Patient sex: F
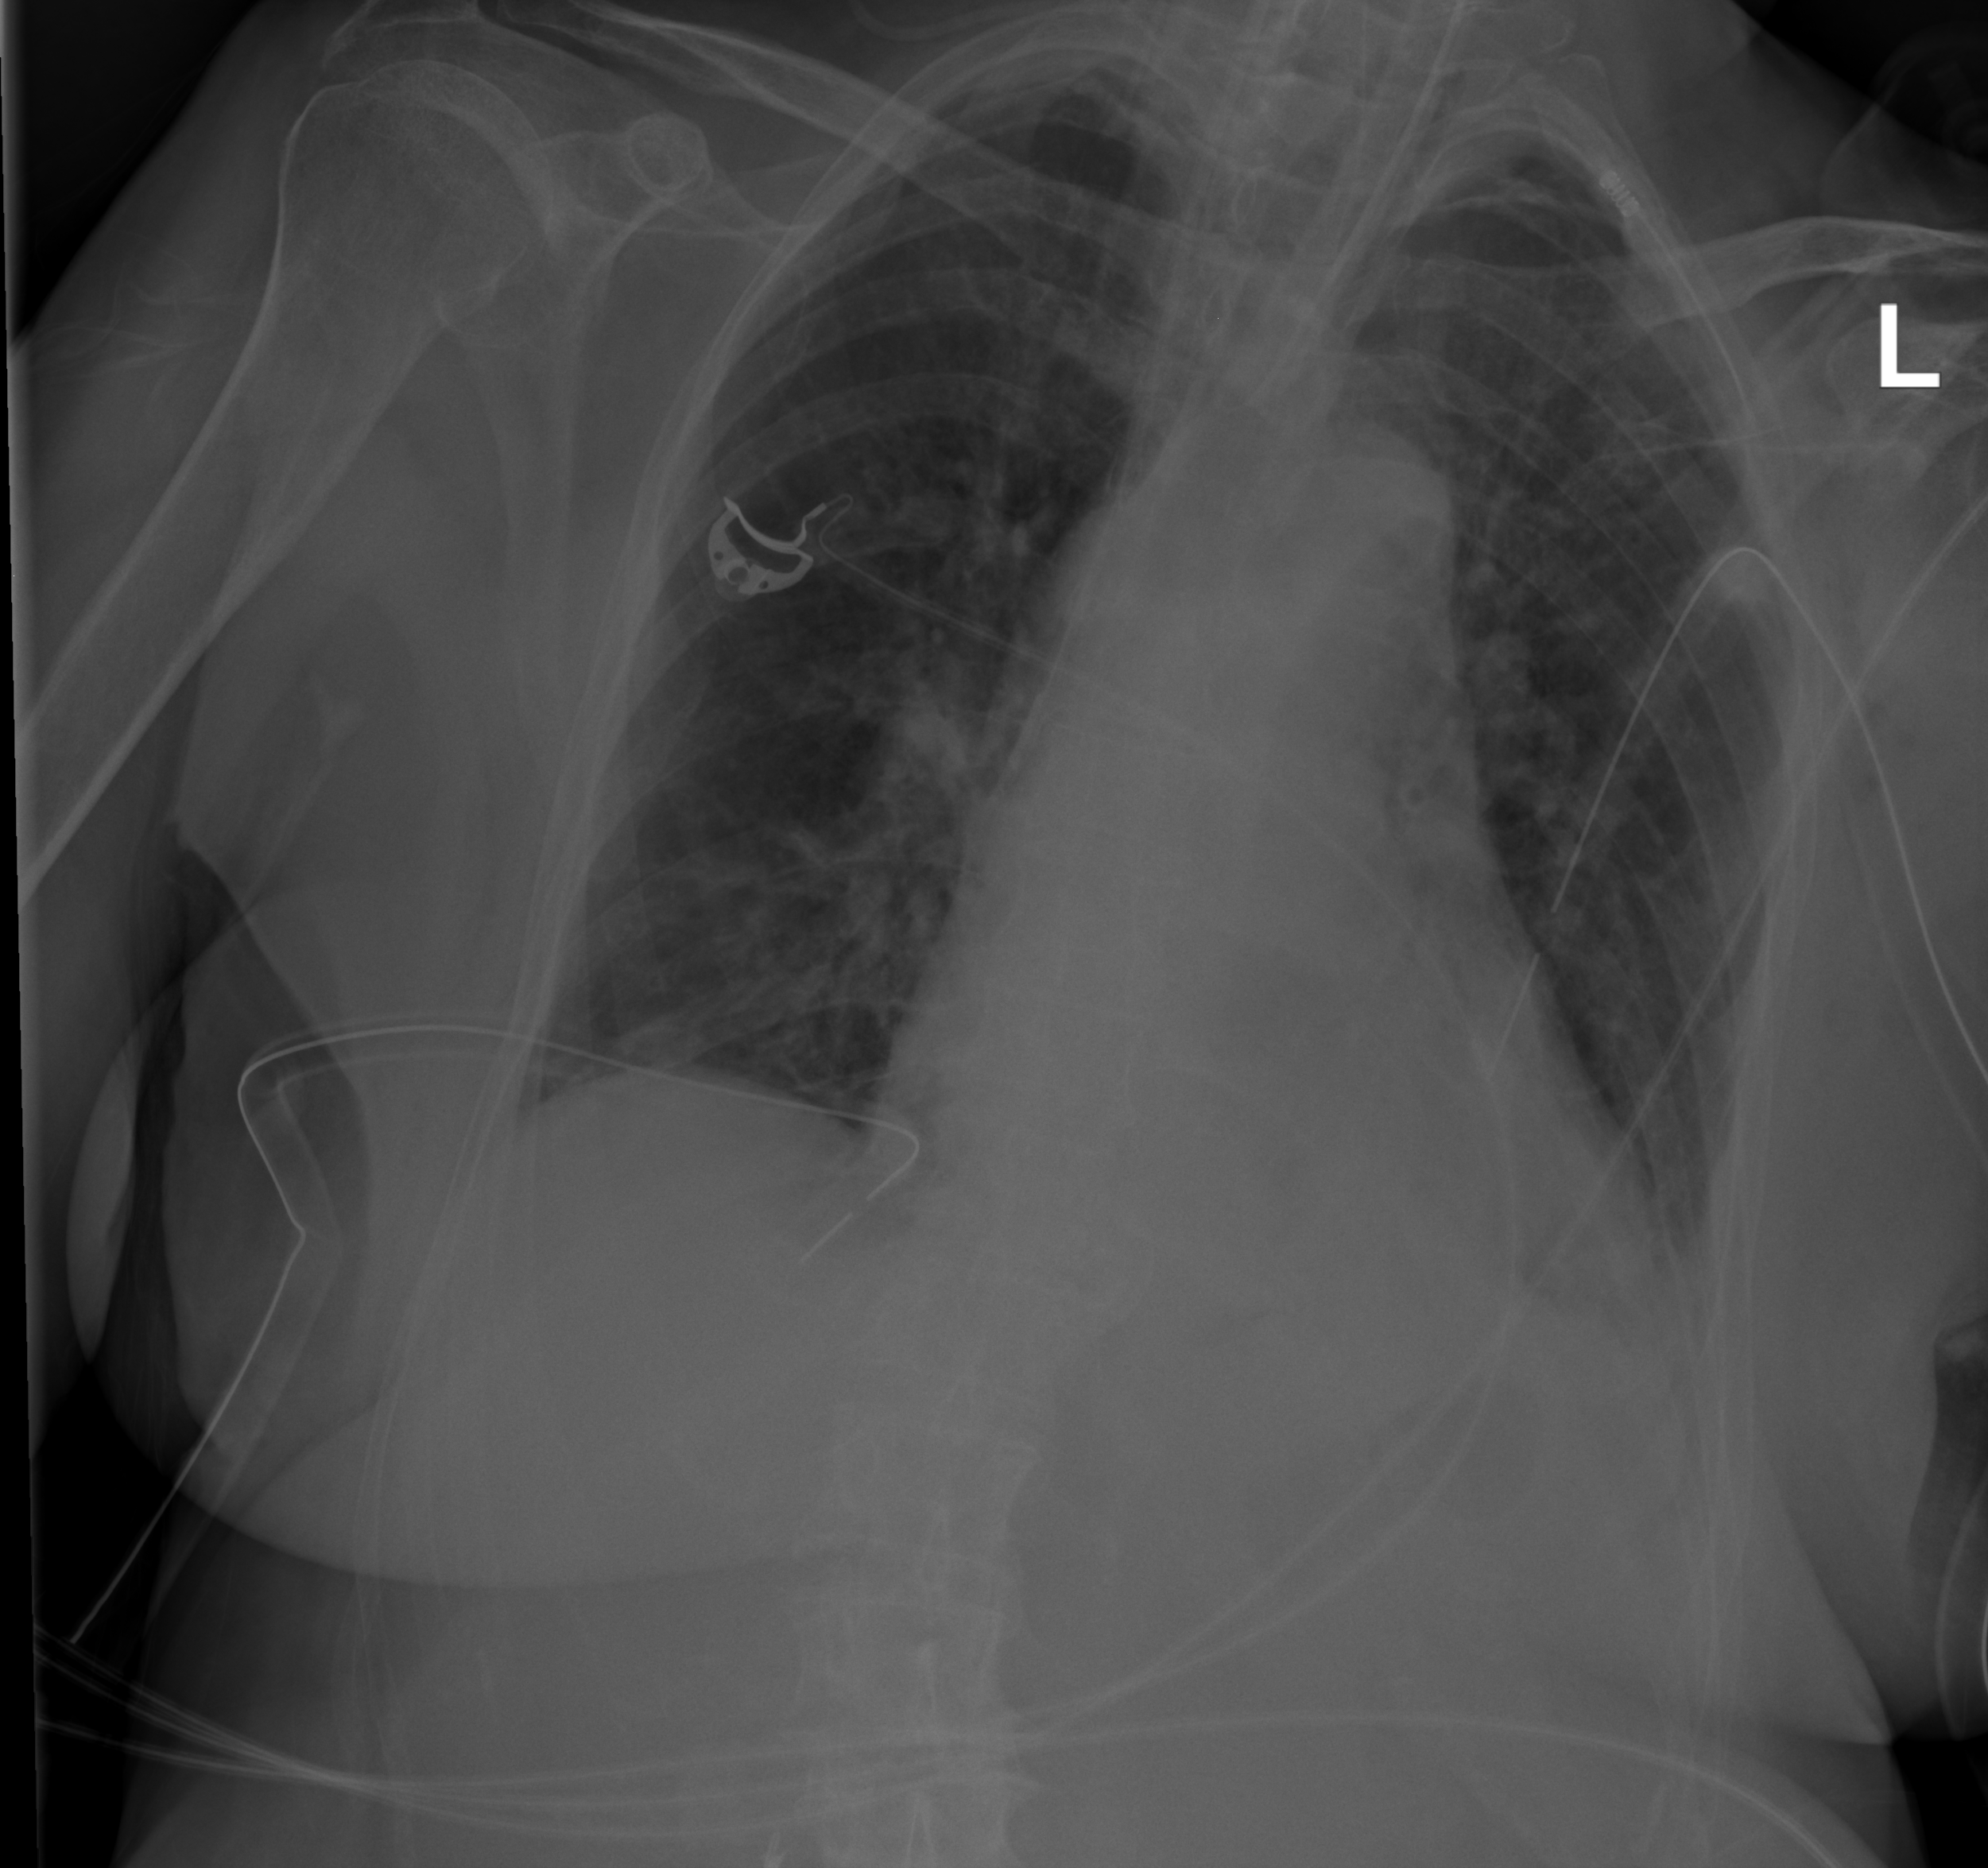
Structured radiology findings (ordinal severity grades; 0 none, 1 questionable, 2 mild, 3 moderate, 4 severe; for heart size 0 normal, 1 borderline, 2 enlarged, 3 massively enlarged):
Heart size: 0
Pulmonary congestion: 0
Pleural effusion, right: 2
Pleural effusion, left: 2
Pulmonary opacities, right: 0
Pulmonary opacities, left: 0
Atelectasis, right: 2
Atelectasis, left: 2